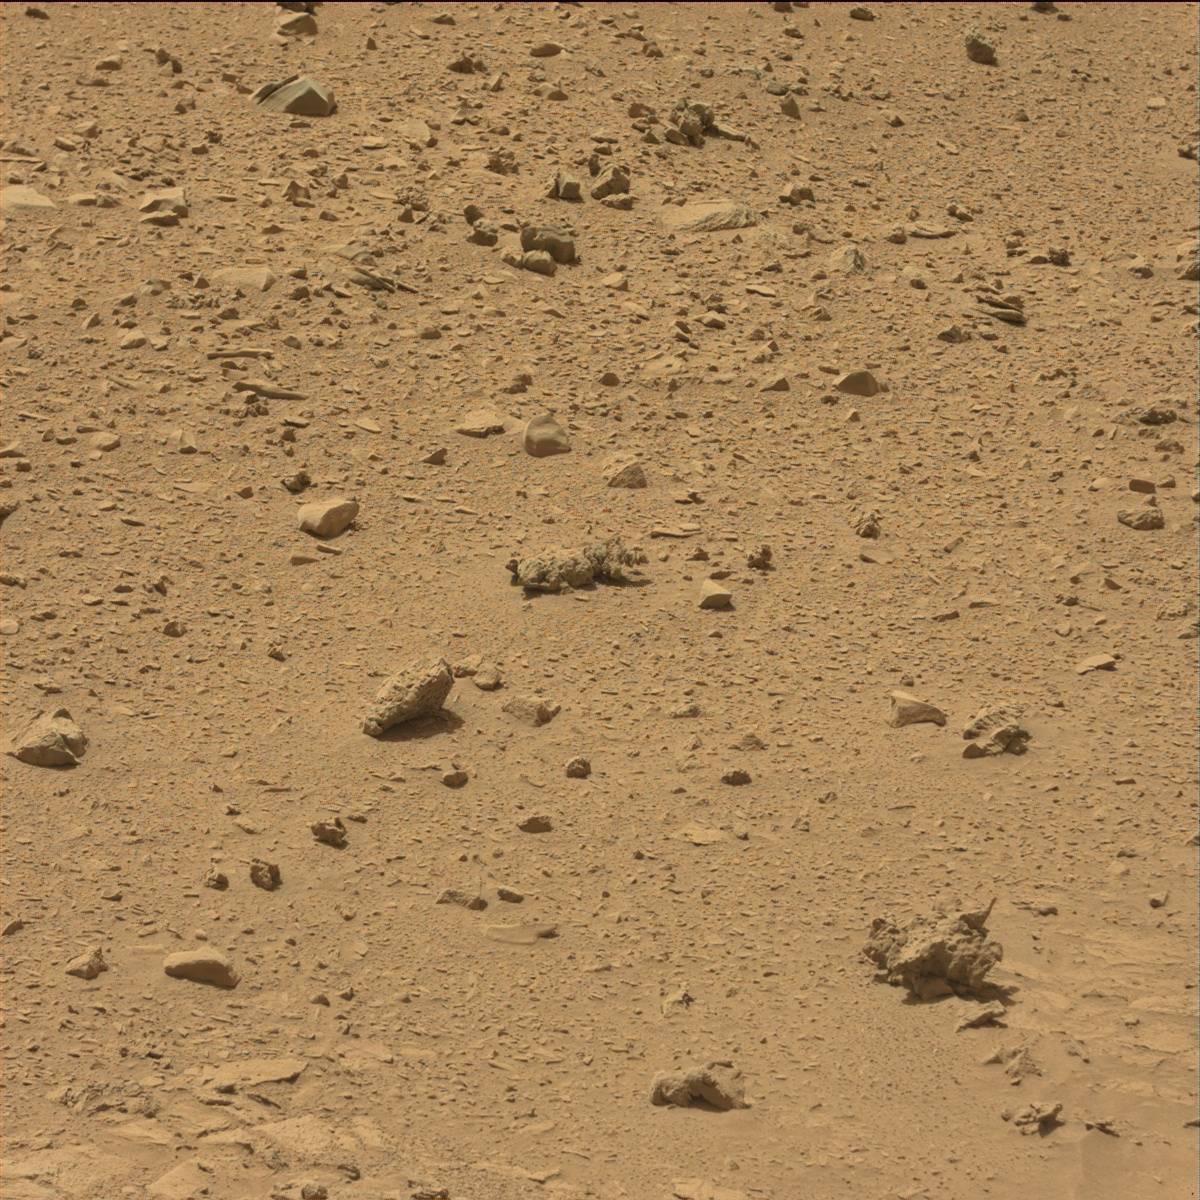
Terrain classes present: Bedrock, Rock, Sand / Soil